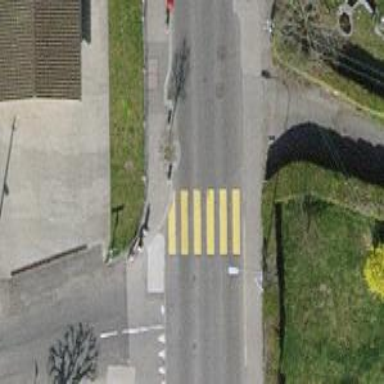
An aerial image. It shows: Marked crossing on the road.